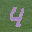
Label: 4